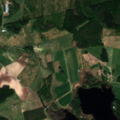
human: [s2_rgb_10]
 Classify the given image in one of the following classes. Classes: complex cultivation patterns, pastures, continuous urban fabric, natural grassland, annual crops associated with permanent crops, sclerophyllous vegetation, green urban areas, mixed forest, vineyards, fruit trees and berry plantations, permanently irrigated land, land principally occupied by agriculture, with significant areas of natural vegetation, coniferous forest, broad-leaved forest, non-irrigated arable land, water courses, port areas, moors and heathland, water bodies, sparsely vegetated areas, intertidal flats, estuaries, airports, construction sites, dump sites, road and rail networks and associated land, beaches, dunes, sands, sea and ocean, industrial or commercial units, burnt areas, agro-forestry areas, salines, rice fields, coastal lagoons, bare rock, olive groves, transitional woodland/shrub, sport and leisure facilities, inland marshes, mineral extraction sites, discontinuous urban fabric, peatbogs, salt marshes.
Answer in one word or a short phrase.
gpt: non-irrigated arable land, land principally occupied by agriculture, with significant areas of natural vegetation, coniferous forest, mixed forest, water bodies